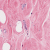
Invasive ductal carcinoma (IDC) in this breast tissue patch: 0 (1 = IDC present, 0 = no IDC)